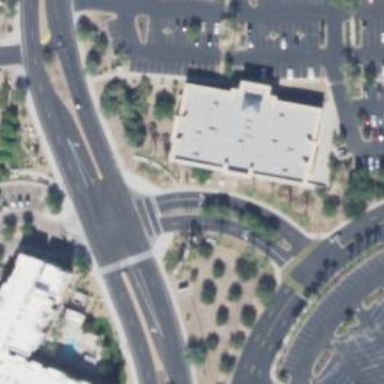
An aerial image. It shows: Solid stop line on the road.